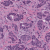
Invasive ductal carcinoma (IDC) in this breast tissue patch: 1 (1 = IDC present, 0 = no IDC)